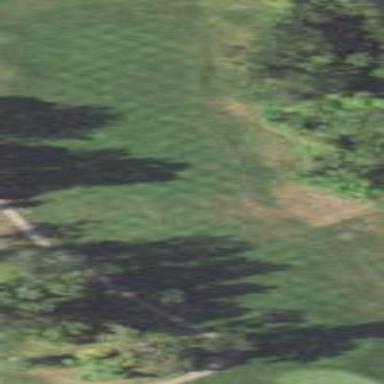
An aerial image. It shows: Grassy area designated as golf fairway.